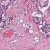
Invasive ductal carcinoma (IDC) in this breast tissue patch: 1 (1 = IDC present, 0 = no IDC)